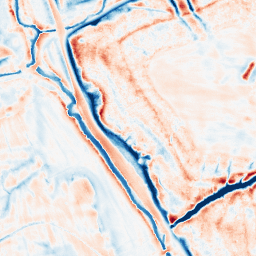
Category: edge_preserving
Decomposition family: bilateral
Decomposition parameters: d: 21
sigma_color: 150
sigma_space: 75
Upsampling method: sinc_hamming
Upsampling parameters: scale: 4
kernel_size: 16
Upsampling scale: 4